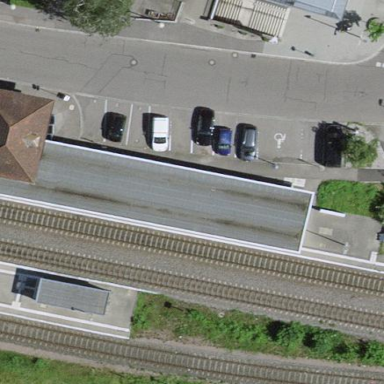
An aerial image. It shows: Train station building.